Field crop: maize
Growth stage: 2
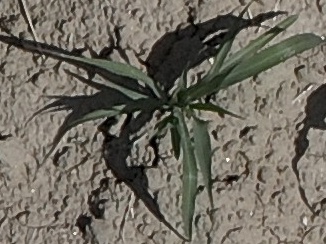
Species: sorghum